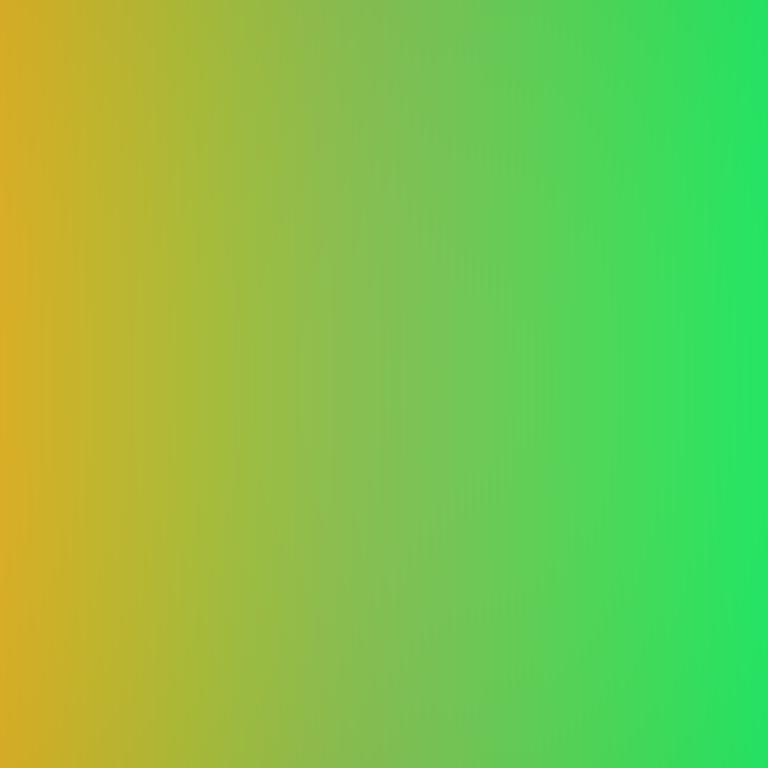
Abstract light effect, smooth gradient from yellow to green, calm atmosphere, soft blend, no room, no furniture, no objects.